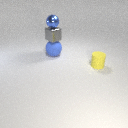
small gray metal cube above large blue rubber sphere